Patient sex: M
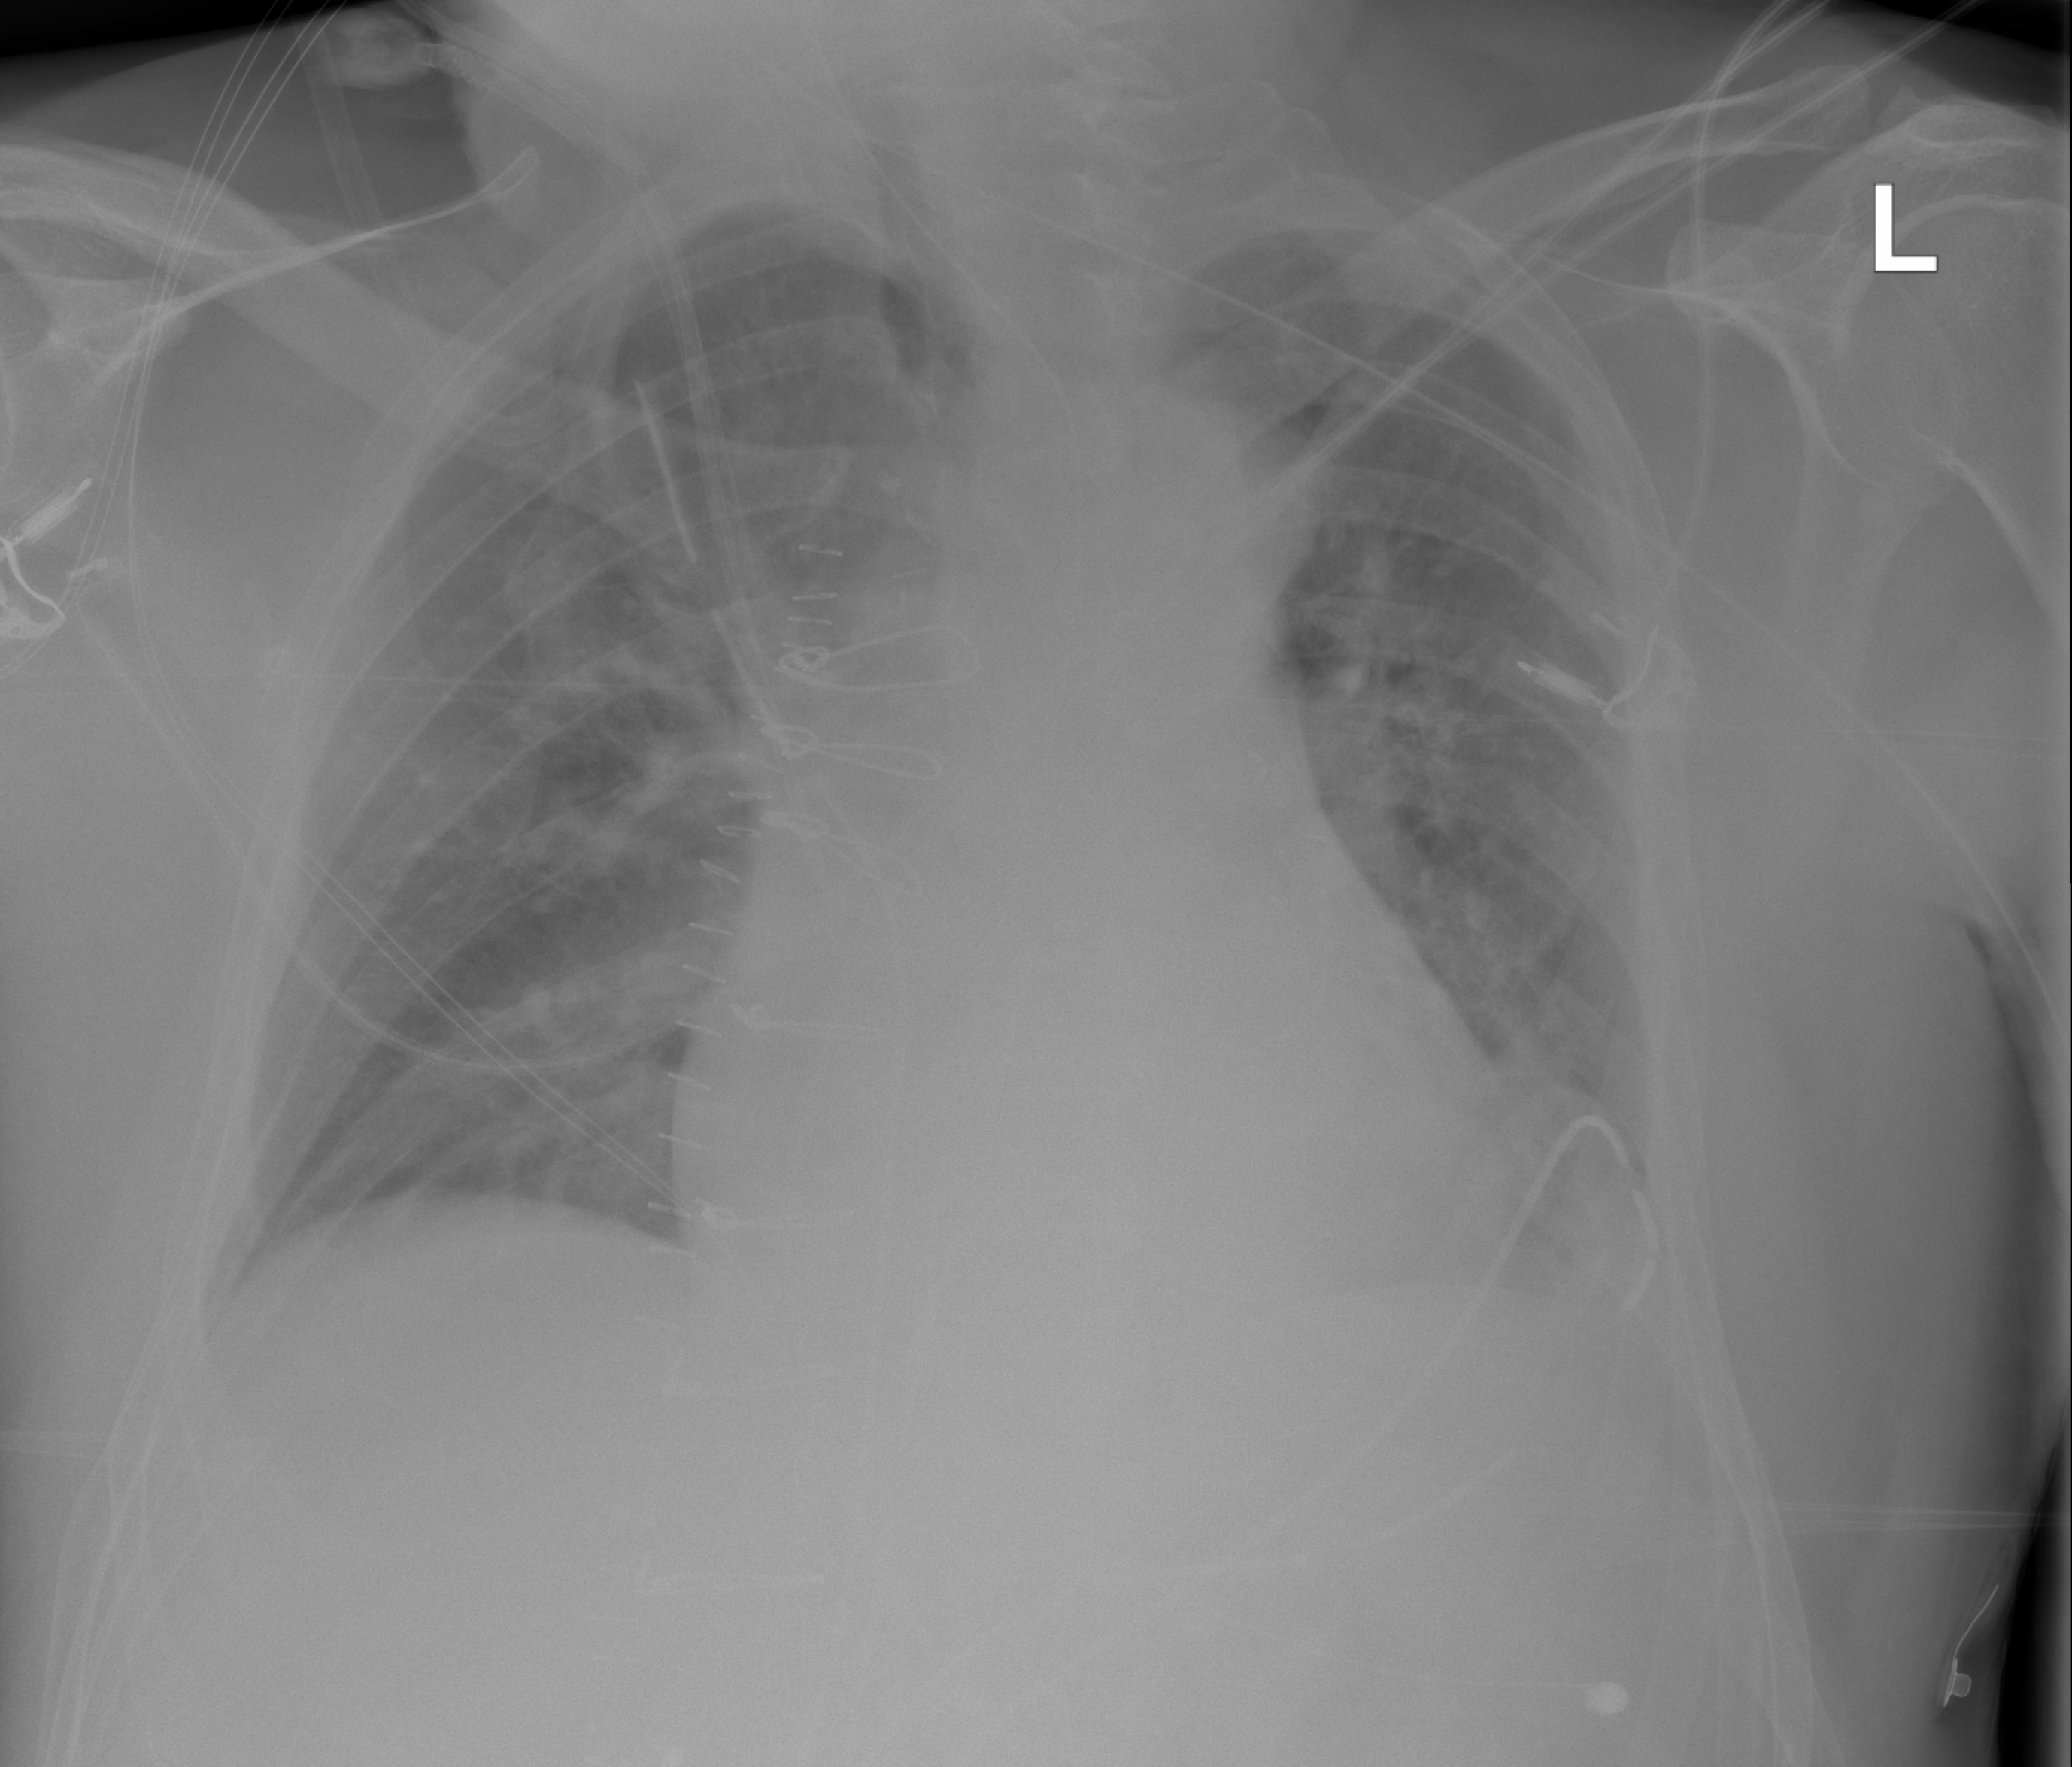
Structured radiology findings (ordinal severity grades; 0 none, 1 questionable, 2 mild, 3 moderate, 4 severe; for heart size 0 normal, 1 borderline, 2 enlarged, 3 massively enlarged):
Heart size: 2
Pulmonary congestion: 2
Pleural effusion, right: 0
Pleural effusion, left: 2
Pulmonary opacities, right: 0
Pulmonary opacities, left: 2
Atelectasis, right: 2
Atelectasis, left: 2